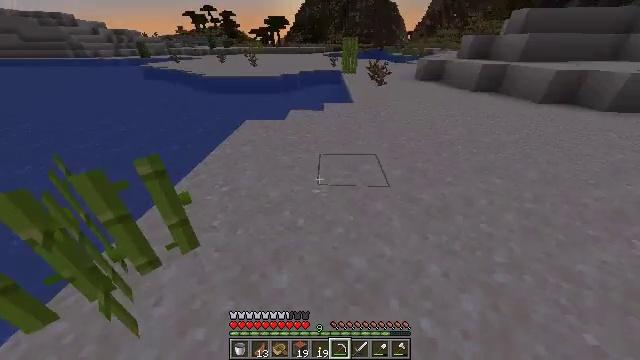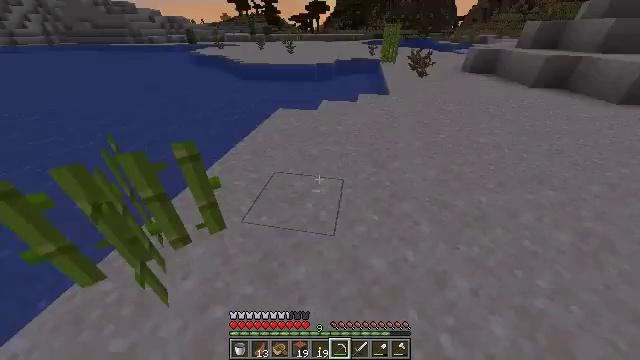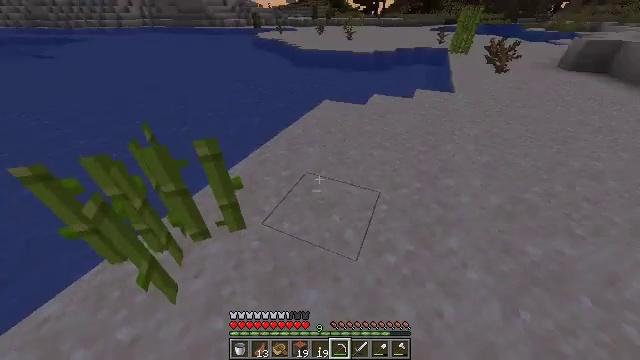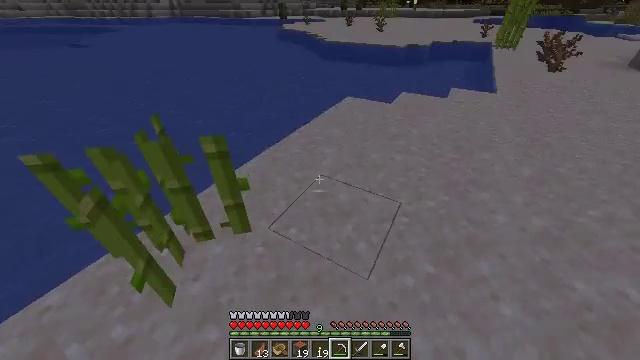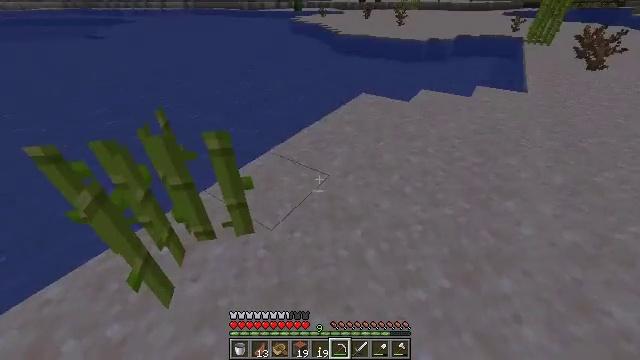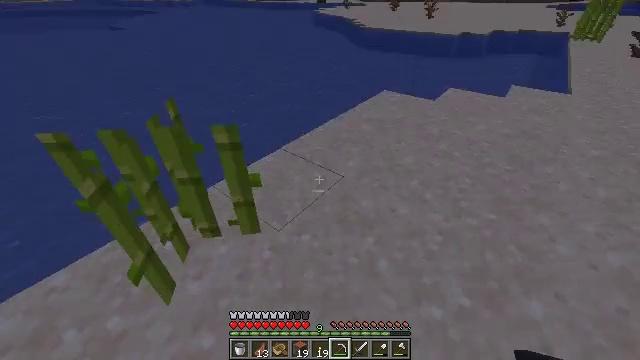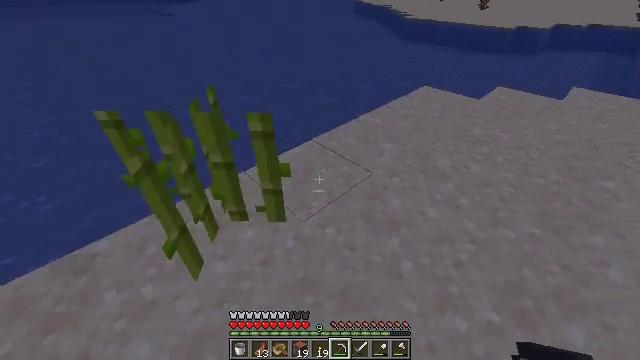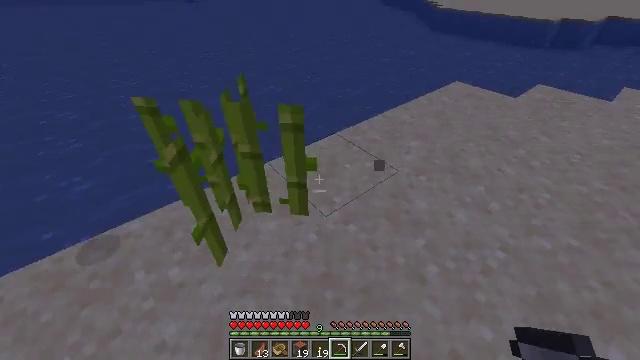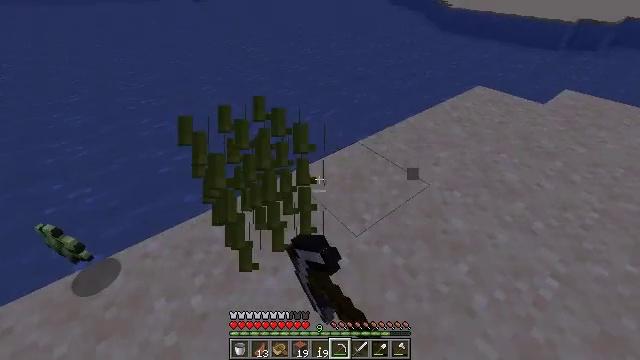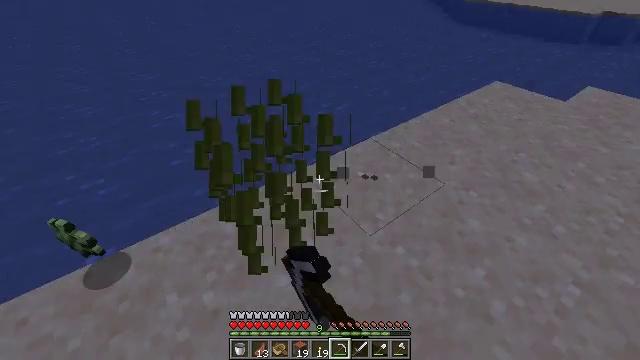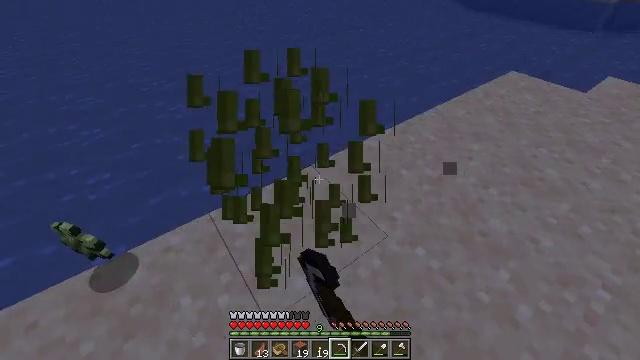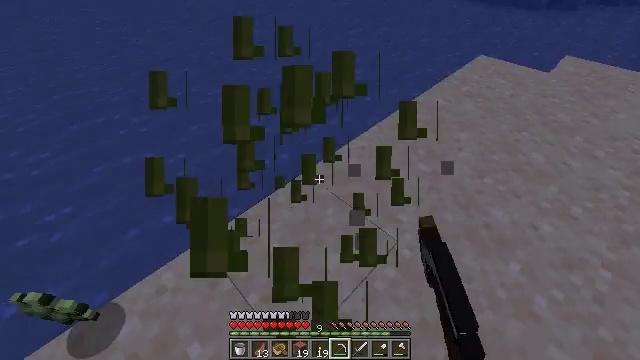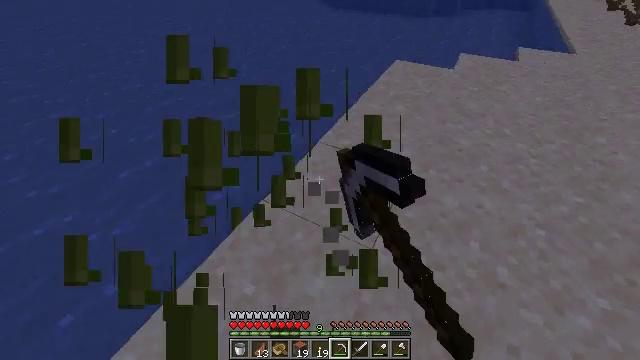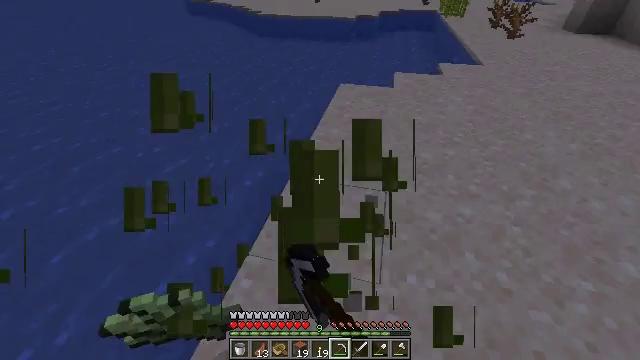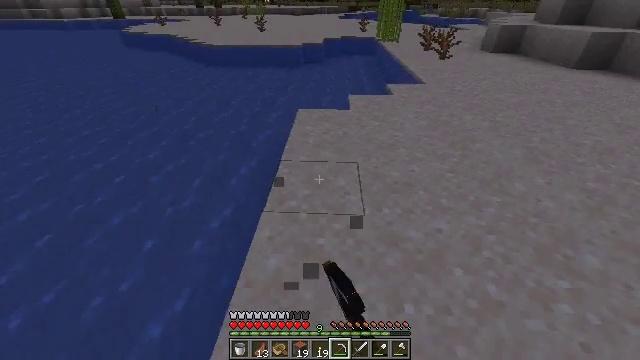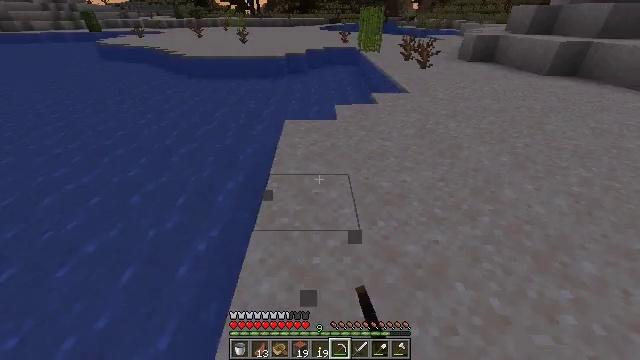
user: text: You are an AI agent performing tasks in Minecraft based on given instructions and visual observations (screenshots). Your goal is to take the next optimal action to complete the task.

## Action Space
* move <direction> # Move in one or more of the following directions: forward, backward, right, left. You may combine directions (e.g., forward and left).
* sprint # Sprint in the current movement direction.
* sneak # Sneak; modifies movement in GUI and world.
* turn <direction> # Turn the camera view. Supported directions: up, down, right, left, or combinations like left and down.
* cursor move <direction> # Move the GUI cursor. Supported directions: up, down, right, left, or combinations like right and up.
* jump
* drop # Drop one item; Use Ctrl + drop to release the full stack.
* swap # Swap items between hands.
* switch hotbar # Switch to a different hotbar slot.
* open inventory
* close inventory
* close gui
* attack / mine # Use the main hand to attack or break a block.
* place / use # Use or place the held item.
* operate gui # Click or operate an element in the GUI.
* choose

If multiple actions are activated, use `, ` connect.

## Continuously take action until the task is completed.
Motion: motion action
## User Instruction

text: Cut down the sugar cane stalks.
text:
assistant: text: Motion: move forward, turn left and down
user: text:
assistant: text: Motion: turn left and down
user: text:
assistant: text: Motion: turn left
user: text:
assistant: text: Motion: turn left
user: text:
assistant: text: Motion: turn left
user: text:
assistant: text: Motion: move left, turn left and down
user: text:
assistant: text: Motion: move forward and move left, turn left and down, attack / mine
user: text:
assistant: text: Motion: move forward and move left, attack / mine
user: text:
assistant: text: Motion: move forward and move left, turn left and down, attack / mine
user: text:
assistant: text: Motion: move forward and move left, turn down, attack / mine
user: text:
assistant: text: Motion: move forward and move left, turn right and down, attack / mine
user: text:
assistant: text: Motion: move forward and move left, turn right and up, attack / mine
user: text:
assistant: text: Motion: move forward and move left, turn right and up, attack / mine
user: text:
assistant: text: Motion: move forward, turn right and up, attack / mine
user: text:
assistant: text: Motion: move forward, turn right and up
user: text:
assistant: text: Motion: move forward
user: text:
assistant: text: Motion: move forward
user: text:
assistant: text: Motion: move forward, turn right
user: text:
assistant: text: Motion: move forward, turn right and up
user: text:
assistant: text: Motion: move forward, turn right and up
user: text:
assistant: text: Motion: turn right
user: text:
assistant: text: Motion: no_op
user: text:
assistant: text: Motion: no_op
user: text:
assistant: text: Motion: open inventory
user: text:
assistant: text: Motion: open inventory
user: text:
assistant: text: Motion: cursor move right and up, open inventory
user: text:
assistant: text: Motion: cursor move right and up
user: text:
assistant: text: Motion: cursor move right and up
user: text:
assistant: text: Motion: no_op
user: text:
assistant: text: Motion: no_op